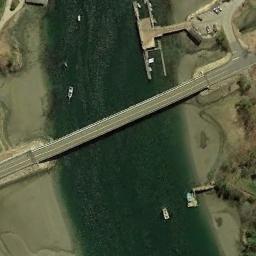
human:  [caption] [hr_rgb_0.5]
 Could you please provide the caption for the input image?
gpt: Both sides of the river are bare land .

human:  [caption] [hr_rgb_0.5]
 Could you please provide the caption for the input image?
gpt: A bridge connects the land on both sides of the turquoise river  There are many ships in the river .

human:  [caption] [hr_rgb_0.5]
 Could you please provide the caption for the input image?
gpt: A bridge built on a dark green river and a harbor on one side of the river .

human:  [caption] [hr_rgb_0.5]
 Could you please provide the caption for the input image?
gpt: There is a bridge with some boats over the deep green river .

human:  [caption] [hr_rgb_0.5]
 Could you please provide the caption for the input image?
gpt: Many trees are around the bridge .